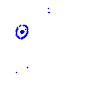
Particle: proton